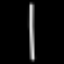
Label: line